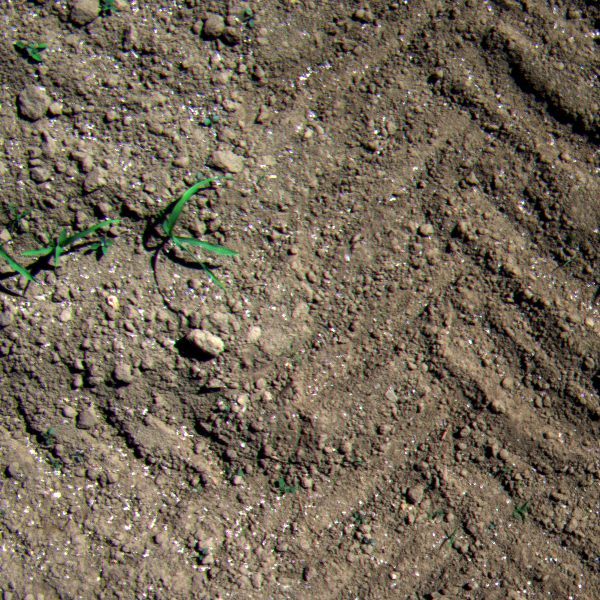
Acquisition date: 2023-05-30
Tile: 0374
Annotated plant instances:
label: maize
label: quickweed
label: maize
label: maize
label: amaranth
label: barnyard_grass
label: barnyard_grass
label: amaranth
label: amaranth
label: amaranth
label: amaranth
label: amaranth
label: weed_other
label: weed_other
label: weed_other
label: weed_other
label: barnyard_grass
label: weed_other
label: amaranth
label: amaranth
label: amaranth
label: amaranth
label: amaranth
label: amaranth
label: amaranth
label: amaranth